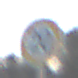
Verkehrszeichen: Geschwindigkeit20
Umgebung: Outdoor, Nature
Tageszeit: SunriseSunset
Wetter: Clear
Licht: Natural
Jahreszeit: Winter
Kontrast: LowContrast